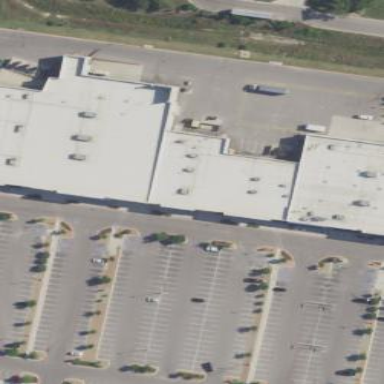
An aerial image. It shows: Retail building.